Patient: sex M, age 60
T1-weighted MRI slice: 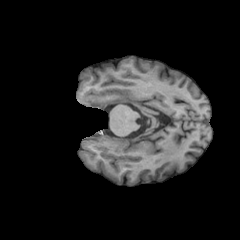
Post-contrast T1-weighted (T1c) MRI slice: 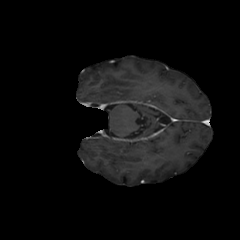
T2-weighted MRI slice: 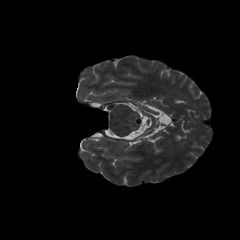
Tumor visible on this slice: no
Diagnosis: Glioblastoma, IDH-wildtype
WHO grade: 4